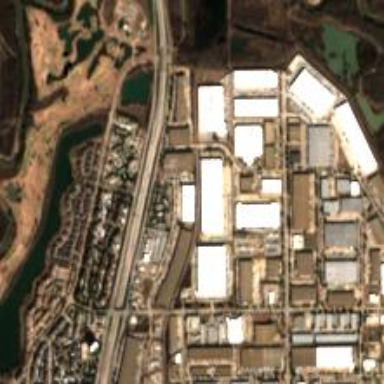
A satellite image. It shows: Industrial area.